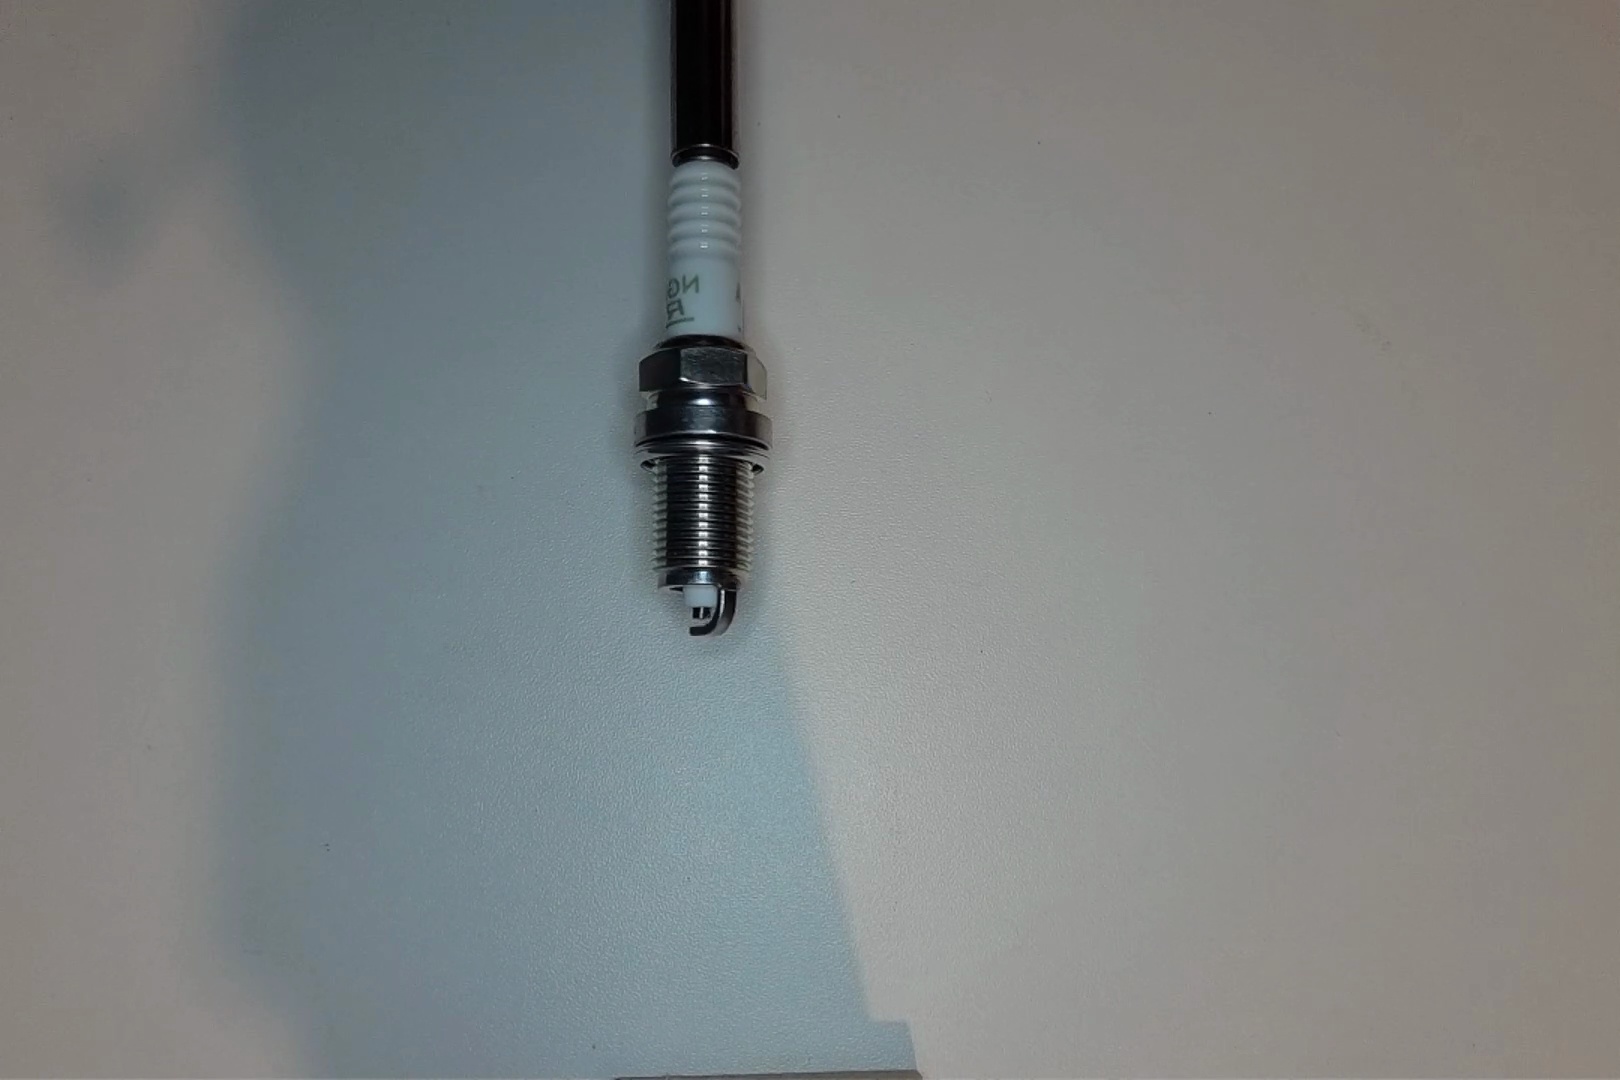
Label: no anomaly